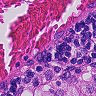
Metastatic tissue present: no